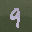
Label: 9